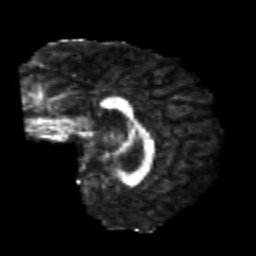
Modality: FA
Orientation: sagittal
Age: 21
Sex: female
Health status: healthy
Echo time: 0.074 s